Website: slack
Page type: payment
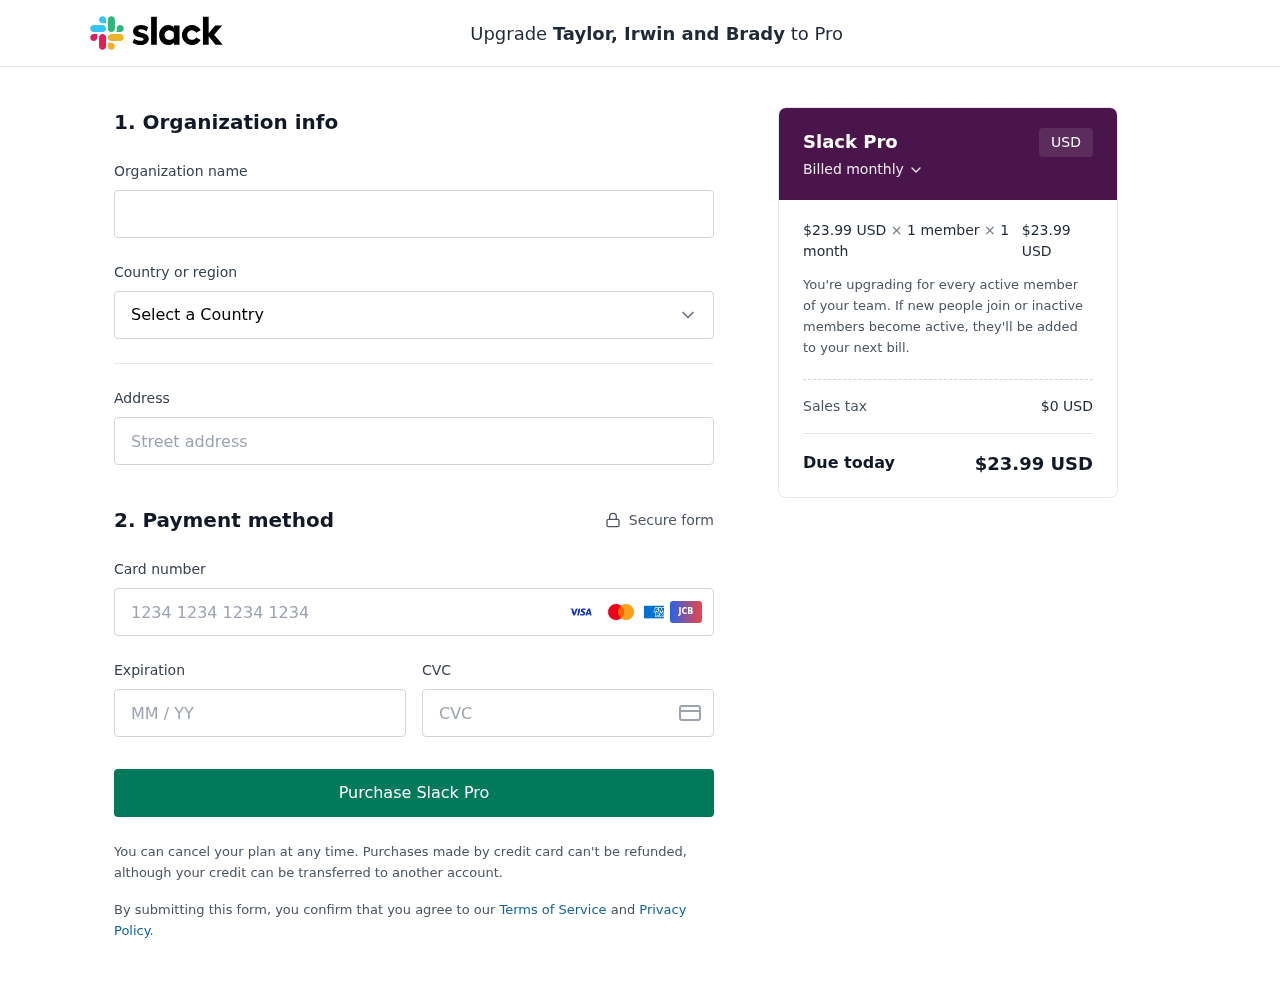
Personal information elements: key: PII_CARD_CVV
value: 692
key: PII_CARD_EXPIRY
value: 04/28
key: PII_CARD_NUMBER
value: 4236 7742 9311 4664
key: PII_COMPANY
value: Taylor, Irwin and Brady
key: PII_COUNTRY
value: United States
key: PII_STREET
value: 03920 Johnson Village
Product elements: key: PRODUCT1_PRICE
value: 23.99
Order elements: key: ORDER_SUBTOTAL
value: $23.99 USD
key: ORDER_TAX
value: $0 USD
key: ORDER_TOTAL
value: $23.99 USD